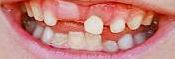
Condition: hypodontia